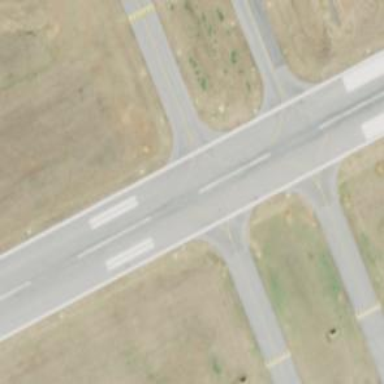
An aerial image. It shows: Image of taxiway at airport.